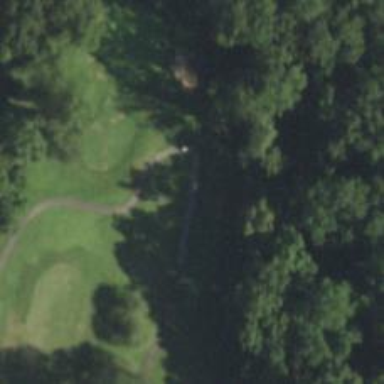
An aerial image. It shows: Path used for both walking and golf.